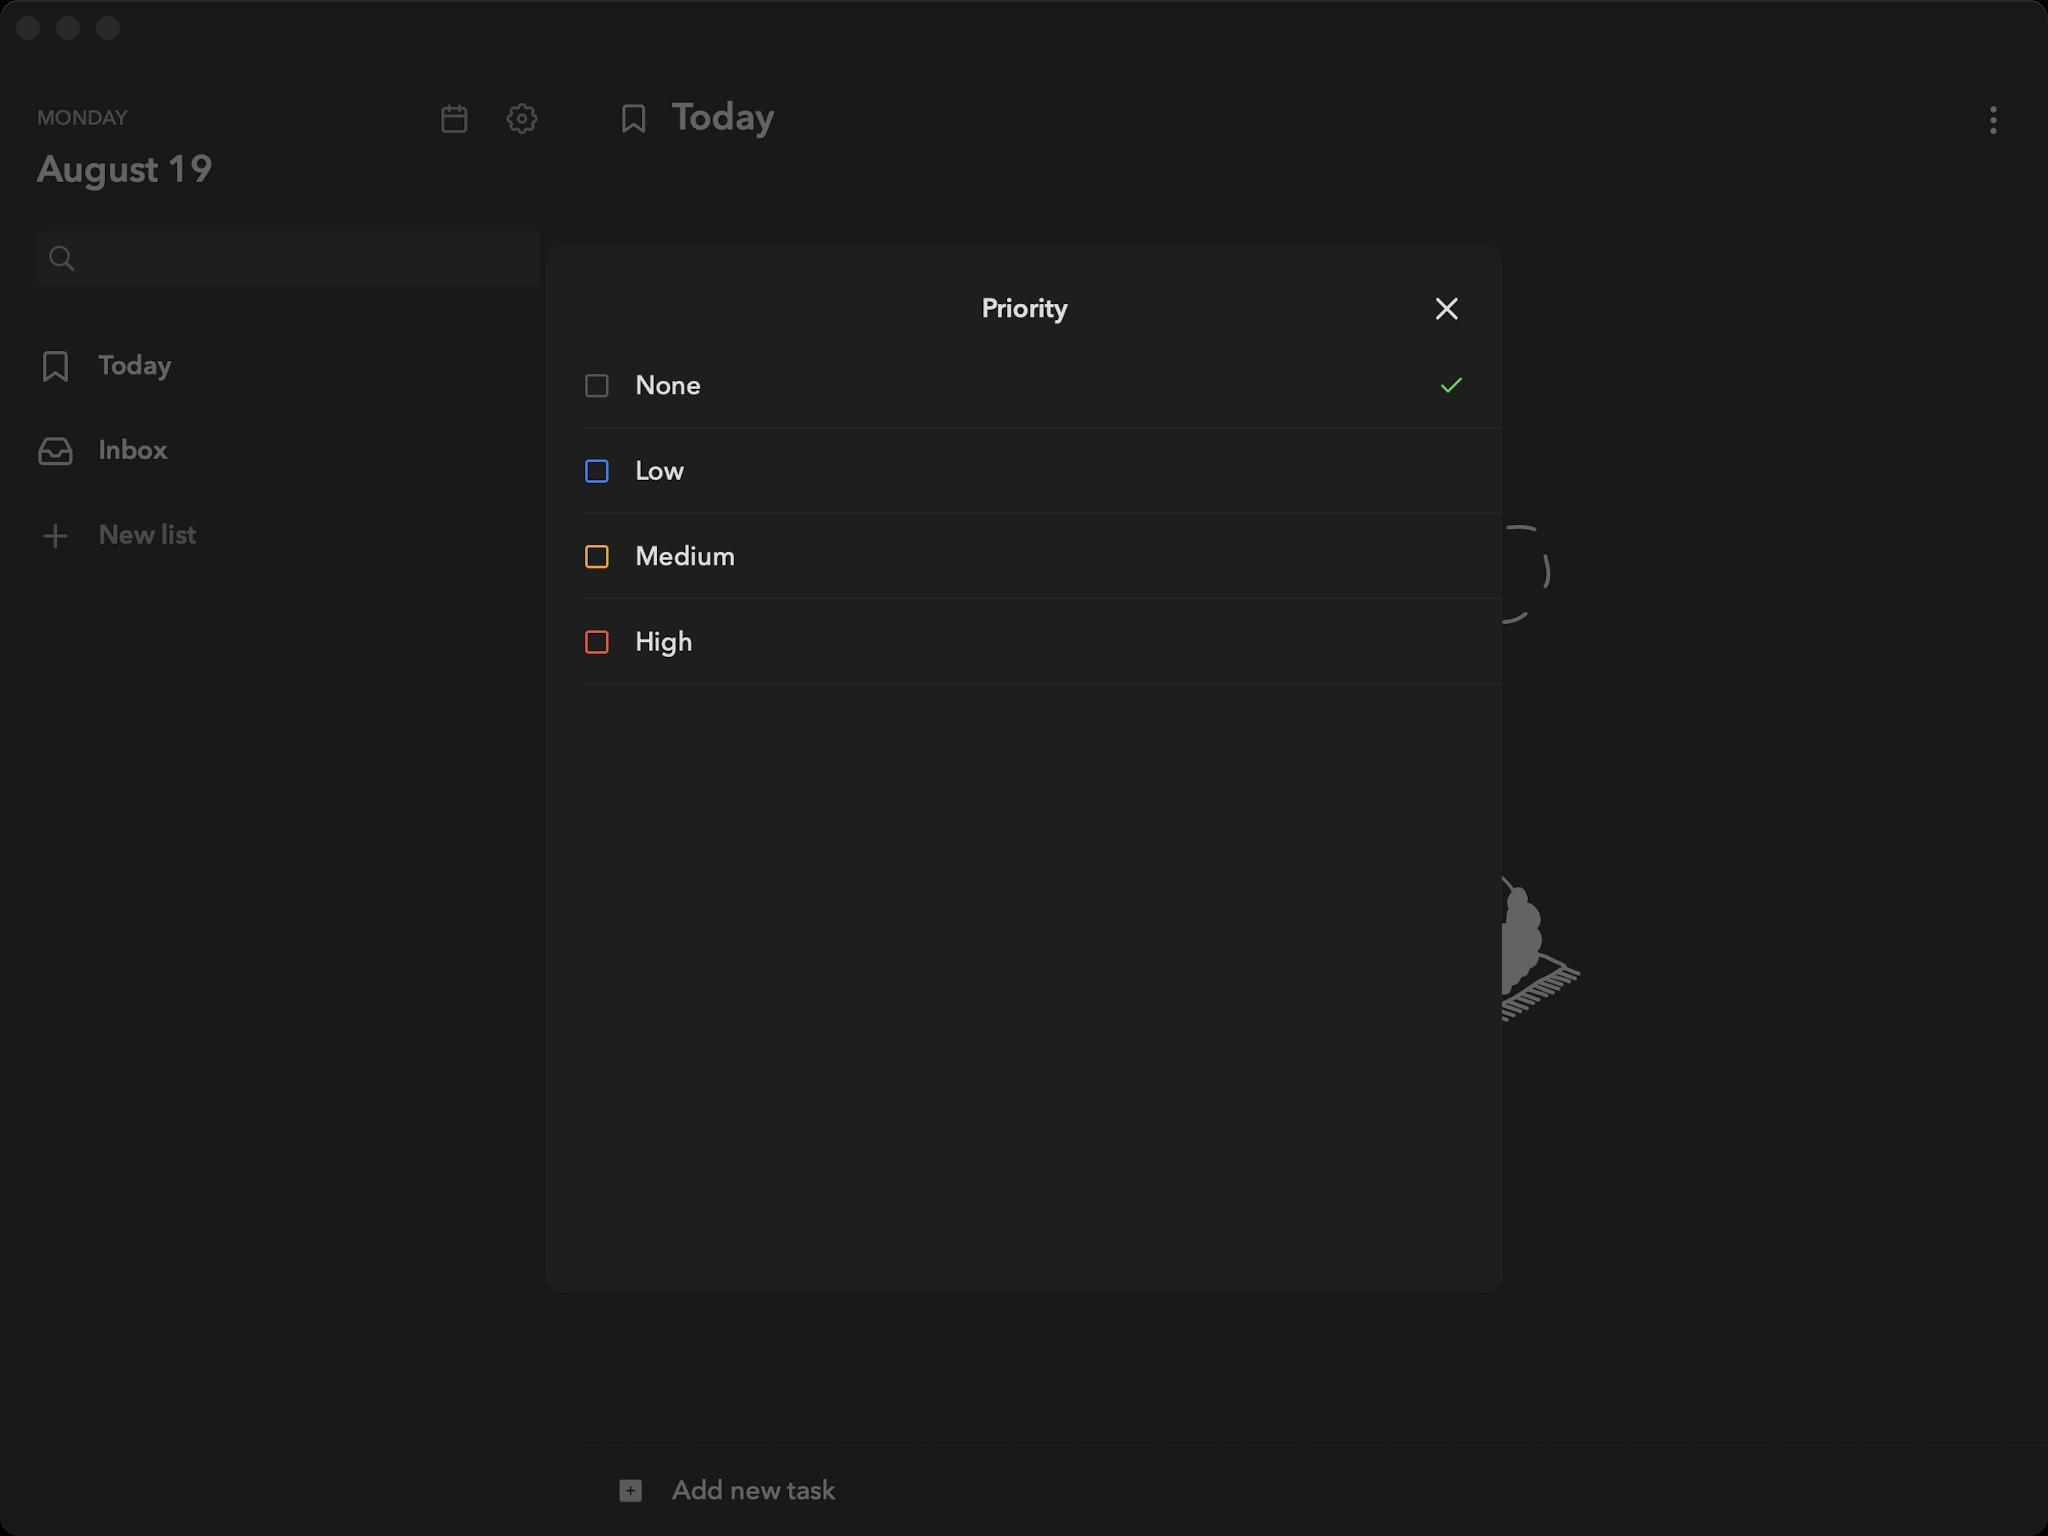
Accessibility tree:
{"name": "Mindlist", "role": "AXWindow", "description": null, "role_description": "standard window", "value": null, "position": "352.00;95.00", "size": "1024;768", "children": [{"name": null, "role": "AXGroup", "description": null, "role_description": "group", "value": null, "position": "0.00;0.00", "size": "1024;768", "children": [{"name": null, "role": "AXGroup", "description": null, "role_description": "group", "value": null, "position": "0.00;0.00", "size": "1024;768", "children": []}]}, {"name": null, "role": "AXButton", "description": null, "role_description": "close button", "value": null, "position": "7.00;6.00", "size": "14;16", "children": []}, {"name": null, "role": "AXButton", "description": null, "role_description": "zoom button", "value": null, "position": "47.00;6.00", "size": "14;16", "children": [{"name": null, "role": "AXGroup", "description": null, "role_description": "group", "value": null, "position": "47.00;6.00", "size": "14;16", "children": [{"name": null, "role": "AXGroup", "description": null, "role_description": "group", "value": null, "position": "47.00;6.00", "size": "14;16", "children": []}]}]}, {"name": null, "role": "AXButton", "description": null, "role_description": "minimize button", "value": null, "position": "27.00;6.00", "size": "14;16", "children": []}, {"name": null, "role": "AXSheet", "description": null, "role_description": "sheet", "value": null, "position": "273.00;122.00", "size": "478;524", "children": [{"name": null, "role": "AXGroup", "description": null, "role_description": "group", "value": null, "position": "273.00;122.00", "size": "478;524", "children": [{"name": null, "role": "AXGroup", "description": null, "role_description": "group", "value": null, "position": "273.00;122.00", "size": "478;524", "children": []}]}, {"name": null, "role": "AXSheet", "description": null, "role_description": "sheet", "value": null, "position": "273.00;122.00", "size": "478;524", "children": [{"name": null, "role": "AXGroup", "description": null, "role_description": "group", "value": null, "position": "273.00;122.00", "size": "478;524", "children": [{"name": null, "role": "AXGroup", "description": null, "role_description": "group", "value": null, "position": "273.00;122.00", "size": "478;524", "children": [{"name": null, "role": "AXStaticText", "description": "Priority", "role_description": "text", "value": null, "position": "490.91;137.40", "size": "43;34", "children": []}, {"name": null, "role": "AXButton", "description": "x", "role_description": "button", "value": null, "position": "706.51;137.40", "size": "34;34", "children": []}, {"name": null, "role": "AXGroup", "description": null, "role_description": "table", "value": null, "position": "273.00;171.28", "size": "478;475", "children": [{"name": null, "role": "AXGroup", "description": null, "role_description": "group", "value": "", "position": "273.00;171.28", "size": "478;43", "children": [{"name": null, "role": "AXStaticText", "description": "None", "role_description": "text", "value": "", "position": "273.00;171.28", "size": "478;43", "children": []}]}, {"name": null, "role": "AXGroup", "description": null, "role_description": "group", "value": "", "position": "273.00;214.01", "size": "478;43", "children": [{"name": null, "role": "AXStaticText", "description": "Low", "role_description": "text", "value": "", "position": "273.00;214.01", "size": "478;43", "children": []}]}, {"name": null, "role": "AXGroup", "description": null, "role_description": "group", "value": "", "position": "273.00;256.75", "size": "478;43", "children": [{"name": null, "role": "AXStaticText", "description": "Medium", "role_description": "text", "value": "", "position": "273.00;256.75", "size": "478;43", "children": []}]}, {"name": null, "role": "AXGroup", "description": null, "role_description": "group", "value": "", "position": "273.00;299.49", "size": "478;43", "children": [{"name": null, "role": "AXStaticText", "description": "High", "role_description": "text", "value": "", "position": "273.00;299.49", "size": "478;43", "children": []}]}]}]}]}]}]}]}